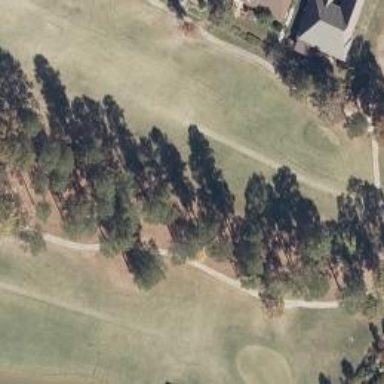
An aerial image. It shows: Path designed for golf carts.